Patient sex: M
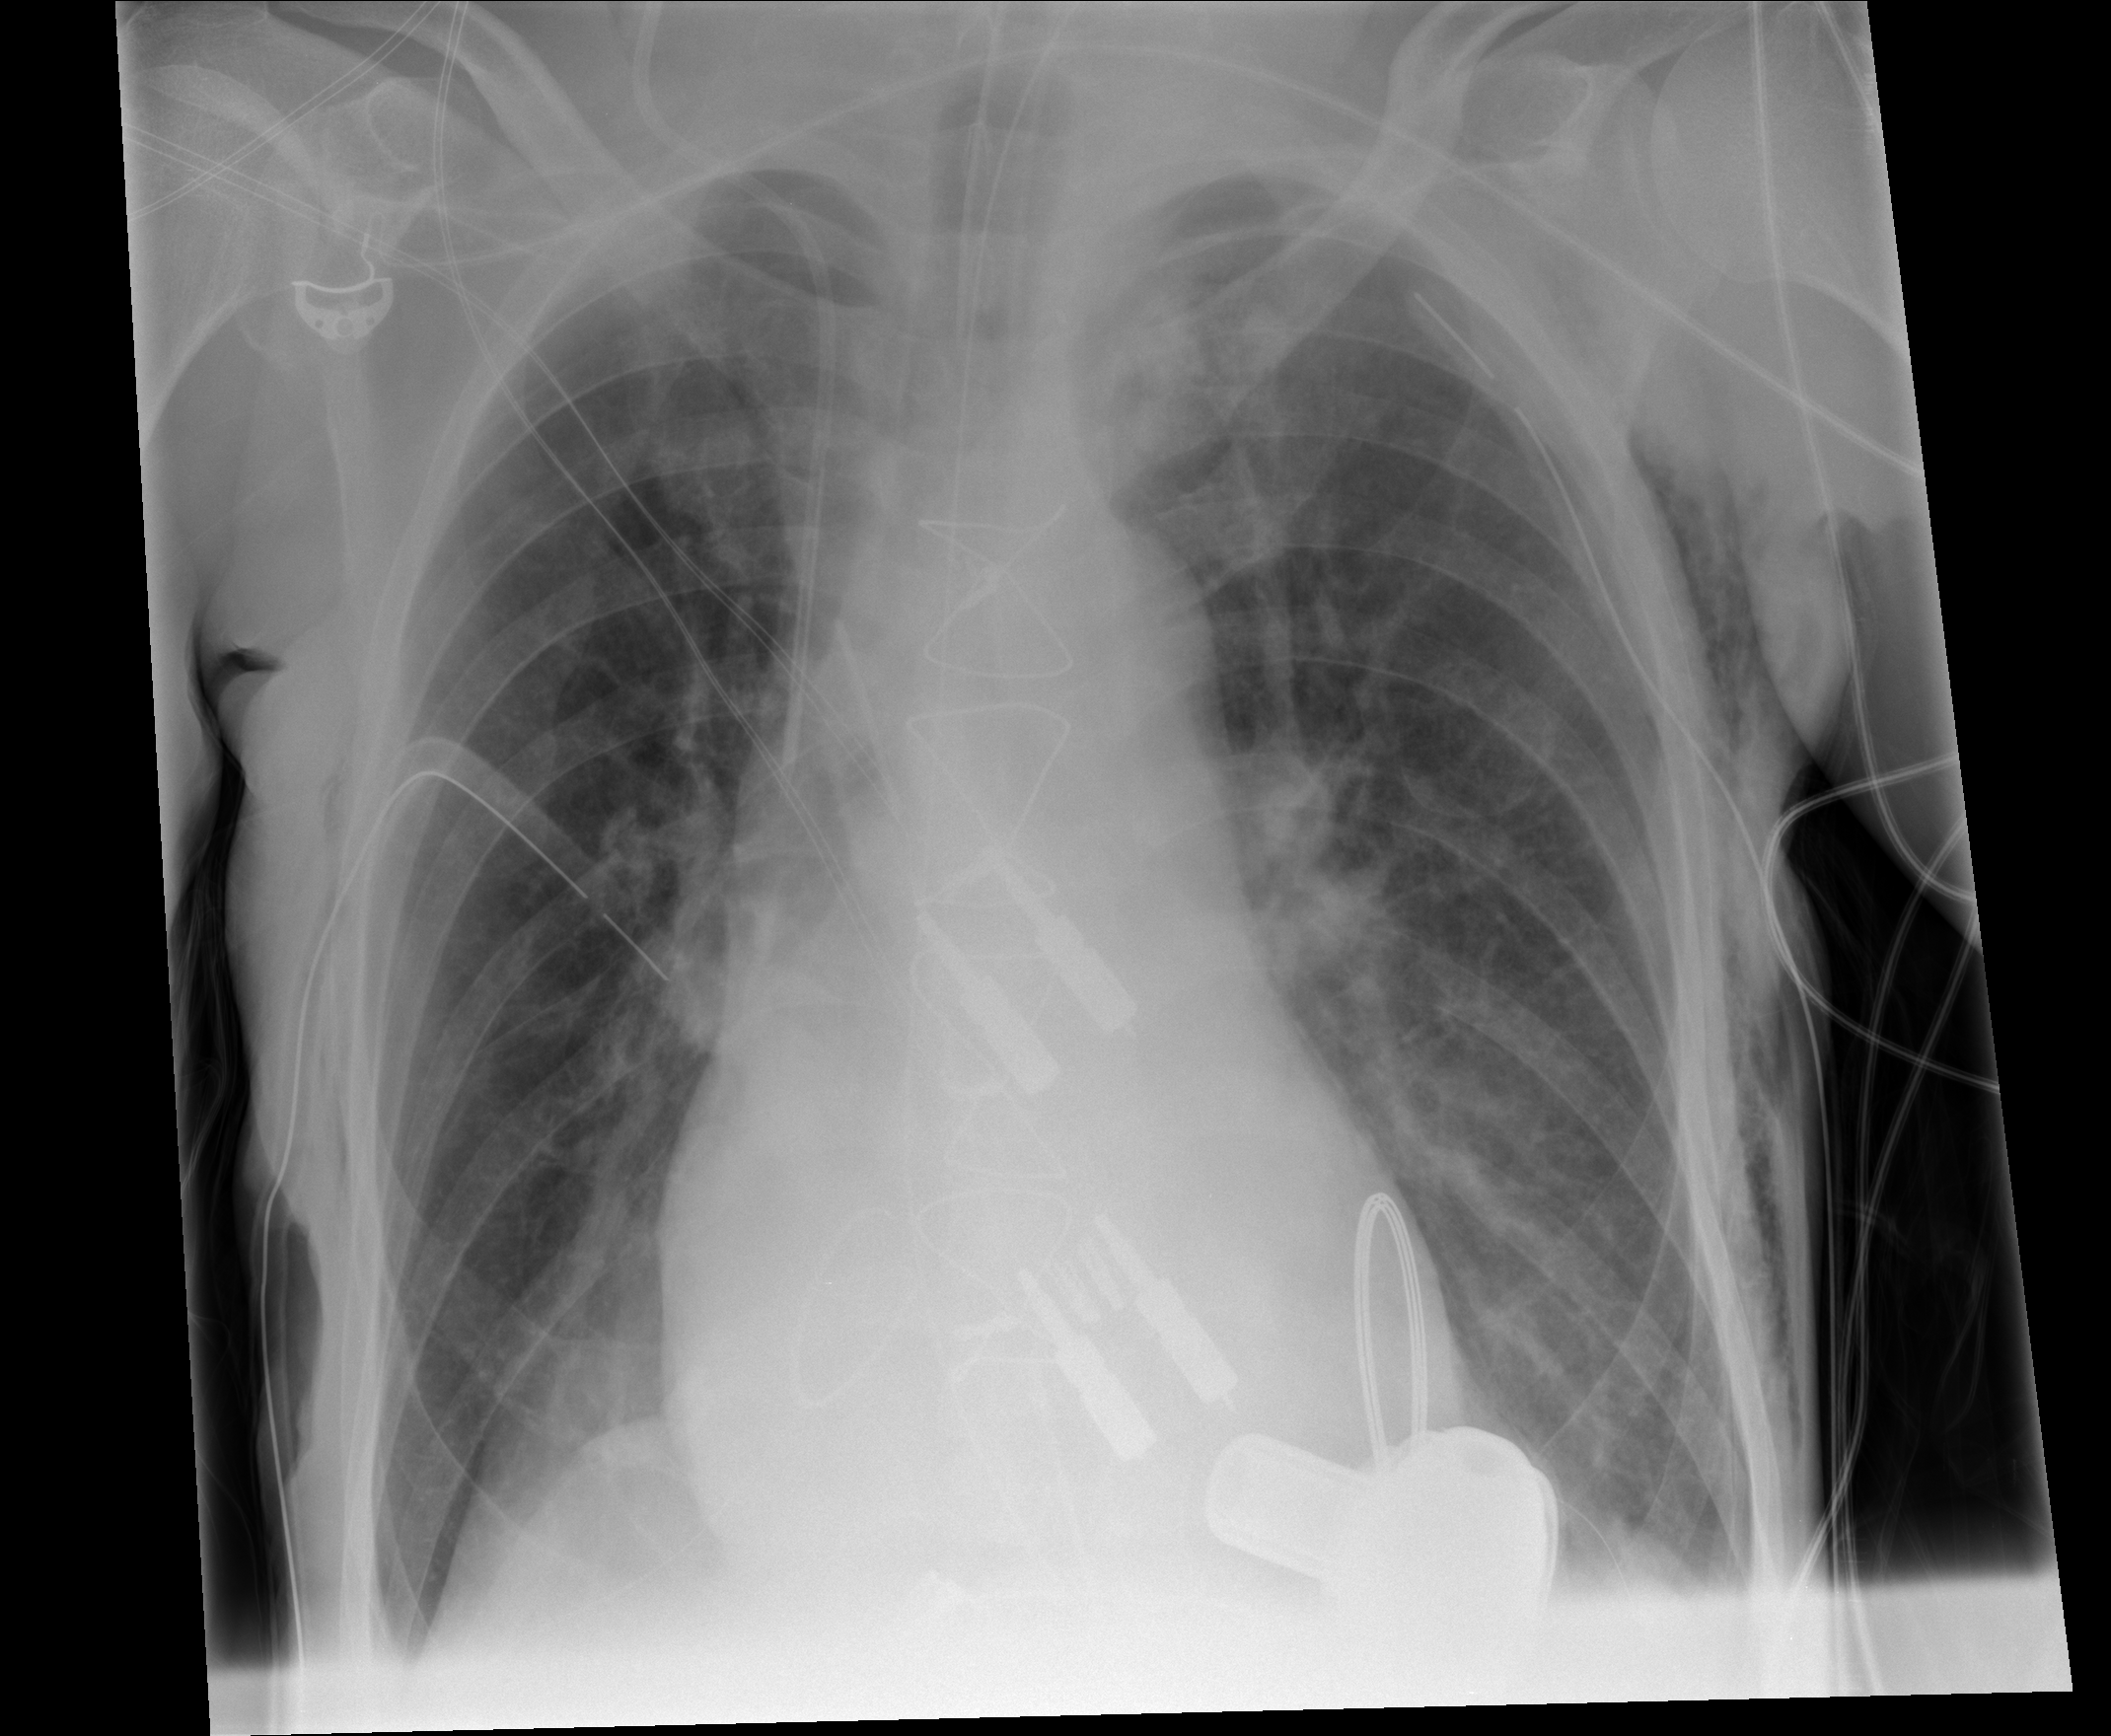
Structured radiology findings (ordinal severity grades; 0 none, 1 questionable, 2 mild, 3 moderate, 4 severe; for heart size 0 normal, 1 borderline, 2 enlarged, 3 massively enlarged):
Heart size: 2
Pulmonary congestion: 2
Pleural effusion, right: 0
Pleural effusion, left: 0
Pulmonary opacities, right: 0
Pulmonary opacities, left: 1
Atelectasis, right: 1
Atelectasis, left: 1